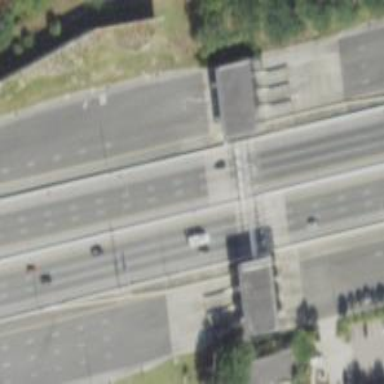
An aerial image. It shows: Toll gantry on the road.